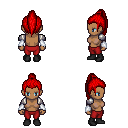
a pixel art fantasy rpg character, female body template, human, dark skin, steel arm armor, red pants, red long topknot hairstyle, white cloth bracers, black shoes, four views (front, back, left, right), 2x2 character sprite sheet, small pixel art, hard edges, no anti-aliasing